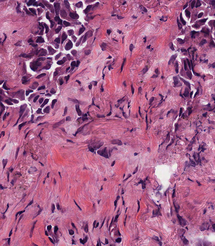
Tumor epithelial tissue: yes
Tumor-associated stroma tissue: yes
Normal tissue: no